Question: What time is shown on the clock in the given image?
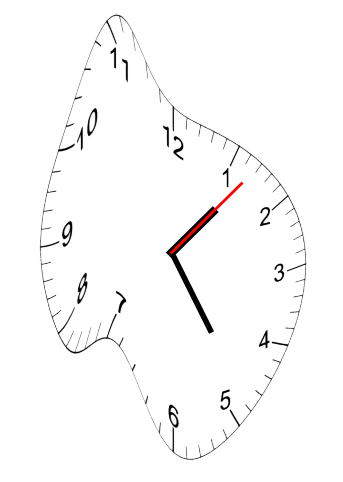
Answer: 01:24:07